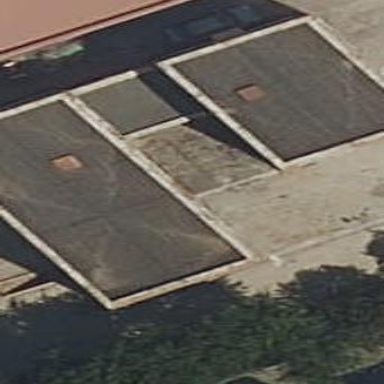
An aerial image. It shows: Part of building.